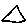
Label: triangle